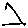
Label: triangle